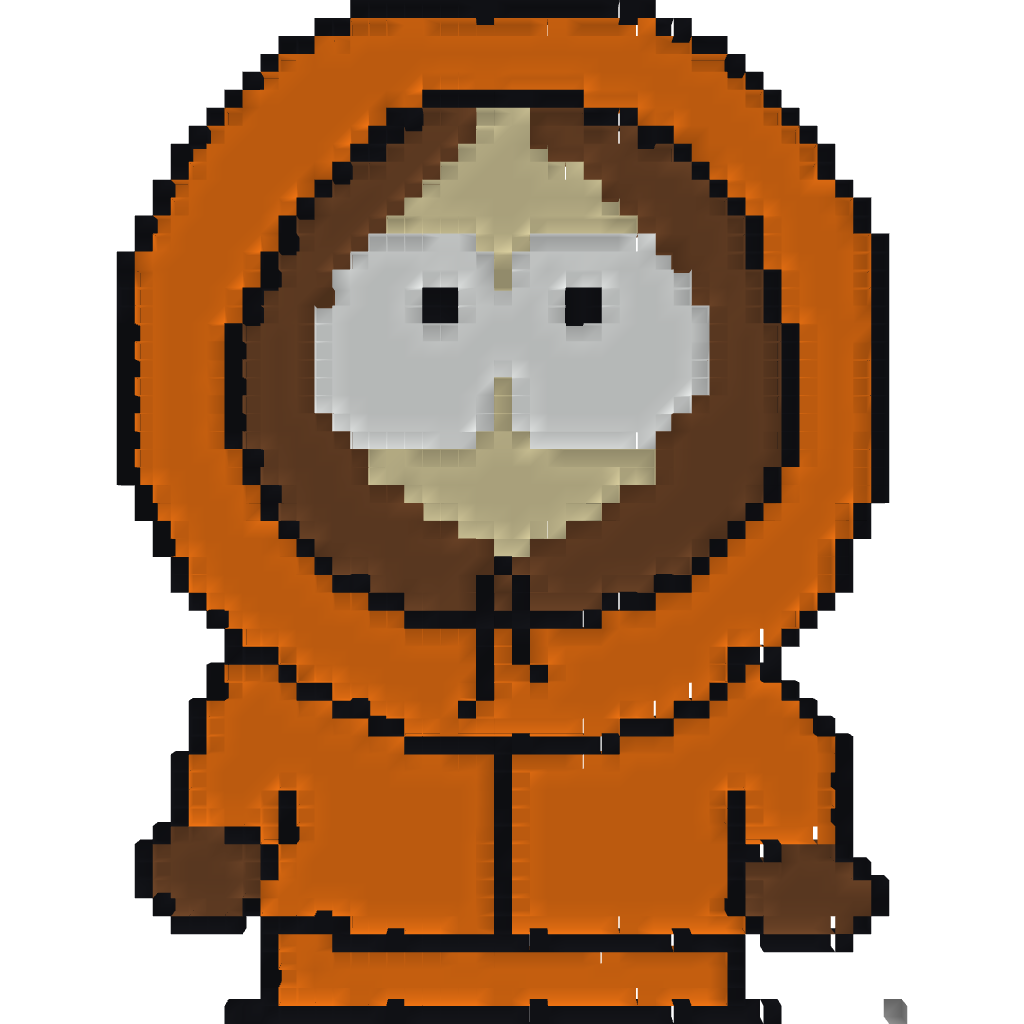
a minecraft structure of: Kenny